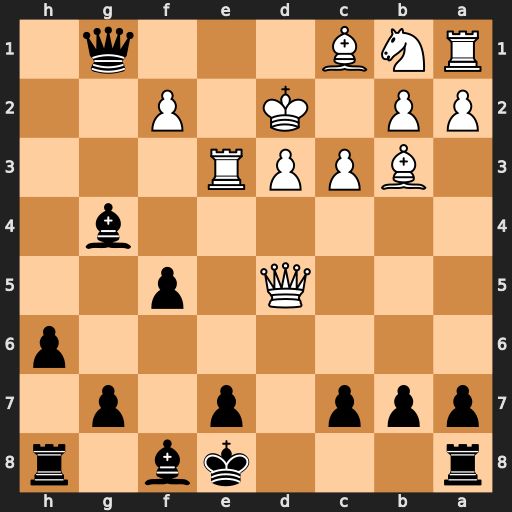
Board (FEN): r3kb1r/ppp1p1p1/7p/3Q1p2/6b1/1BPPR3/PP1K1P2/RNB3q1
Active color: b
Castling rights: kq
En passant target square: -
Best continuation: Qxf2+ Re2 Qxe2#